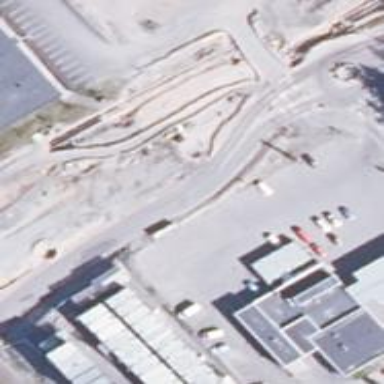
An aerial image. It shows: Secondary road with asphalt surface leading to roundabout.